Question: We are having a problem getting libxively working on our Raspberry Pi. We're programming in C with Geany, and want to get xively to work.But we are getting numerous errors. We followed several tutorials but couldn't figure out what's wrong.
Here is part of our main.c. We do have the feedID and API key in our code, of course.
'''
#include </home/pi/libxively/src/libxively/xively.h>
#include </home/pi/libxively/src/libxively/xi_helpers.h>
#include </home/pi/libxively/src/libxively/xi_err.h>
#include <stdio.h>
#include <string.h>
#define XI_FEED_ID ---// set Xively Feed ID (numerical, no quoutes
#define XI_API_KEY "---" // set Xively API key (double-quoted string)
int xively();
int main(int argc, char **argv)
{xively();}
int xively()
{
xi_feed_t feed;
memset( &feed, NULL, sizeof( xi_feed_t ) );
feed.feed_id = XI_FEED_ID;
feed.datastream_count = 2;
feed.datastreams[0].datapoint_count = 1;
xi_datastream_t* foo_datastream = &feed.datastreams[0];
strcpy( foo_datastream->datastream_id, "foo" );
xi_datapoint_t* current_foo = &foo_datastream->datapoints[0];
feed.datastreams[1].datapoint_count = 1;
xi_datastream_t* bar_datastream = &feed.datastreams[1];
strcpy( bar_datastream->datastream_id, "bar" );
xi_datapoint_t* current_bar = &bar_datastream->datapoints[0];
// create the xively library context
xi_context_t* xi_context
= xi_create_context( XI_HTTP, XI_API_KEY, feed.feed_id );
// check if everything works
if( xi_context == NULL )
{
return -1;
}
xi_set_value_str( current_bar, "unknown" );
xi_set_value_f32( current_foo, 0.123 );
xi_feed_update(xi_context, &feed);
return 0;
}
'''
We think something is wrong with the makefile, so here you go:
'''
#This sample makefile has been setup for a project which contains the following files: main
#Change output_file_name.a to your desired executable filename
#Set all your object files (the object files of all the .c files in yourproject, e.g. main
OBJ = main.o
#Set any dependant header files so that if they are edited they cause a complete re-compile
DEPS = main.h
#Any special libraries you are using in your project
LIBS = -lrt -lwiringPi -L$(HOME)/pi/libxively/src/libxively -L/root/libxively/src/libxively -dxively
#we did try -lxively but that didn't work either
#Set any compiler flags you want to use
CFLAGS = -lrt
#Set the compiler you are using ( gcc for C or g++ for C++ )
CC = gcc
#Set the filename extension of your C files
EXTENSION = .c
#Define a rule that applies to all files ending in the .o suffix, which says ...
%.o: %$(EXTENSION) $(DEPS)
$(CC) -c -o $@ $< $(CFLAGS)
#Combine them into the outputfile
#Set your desired exe output filename here
sensortest.a: $(OBJ)
$(CC) -o $@ $^ $(CFLAGS) $(LIBS)
#Cleanup
.PHONY: clean
clean:
srm -f *.o *~ core *~
'''
When we compile it we get the following errors:

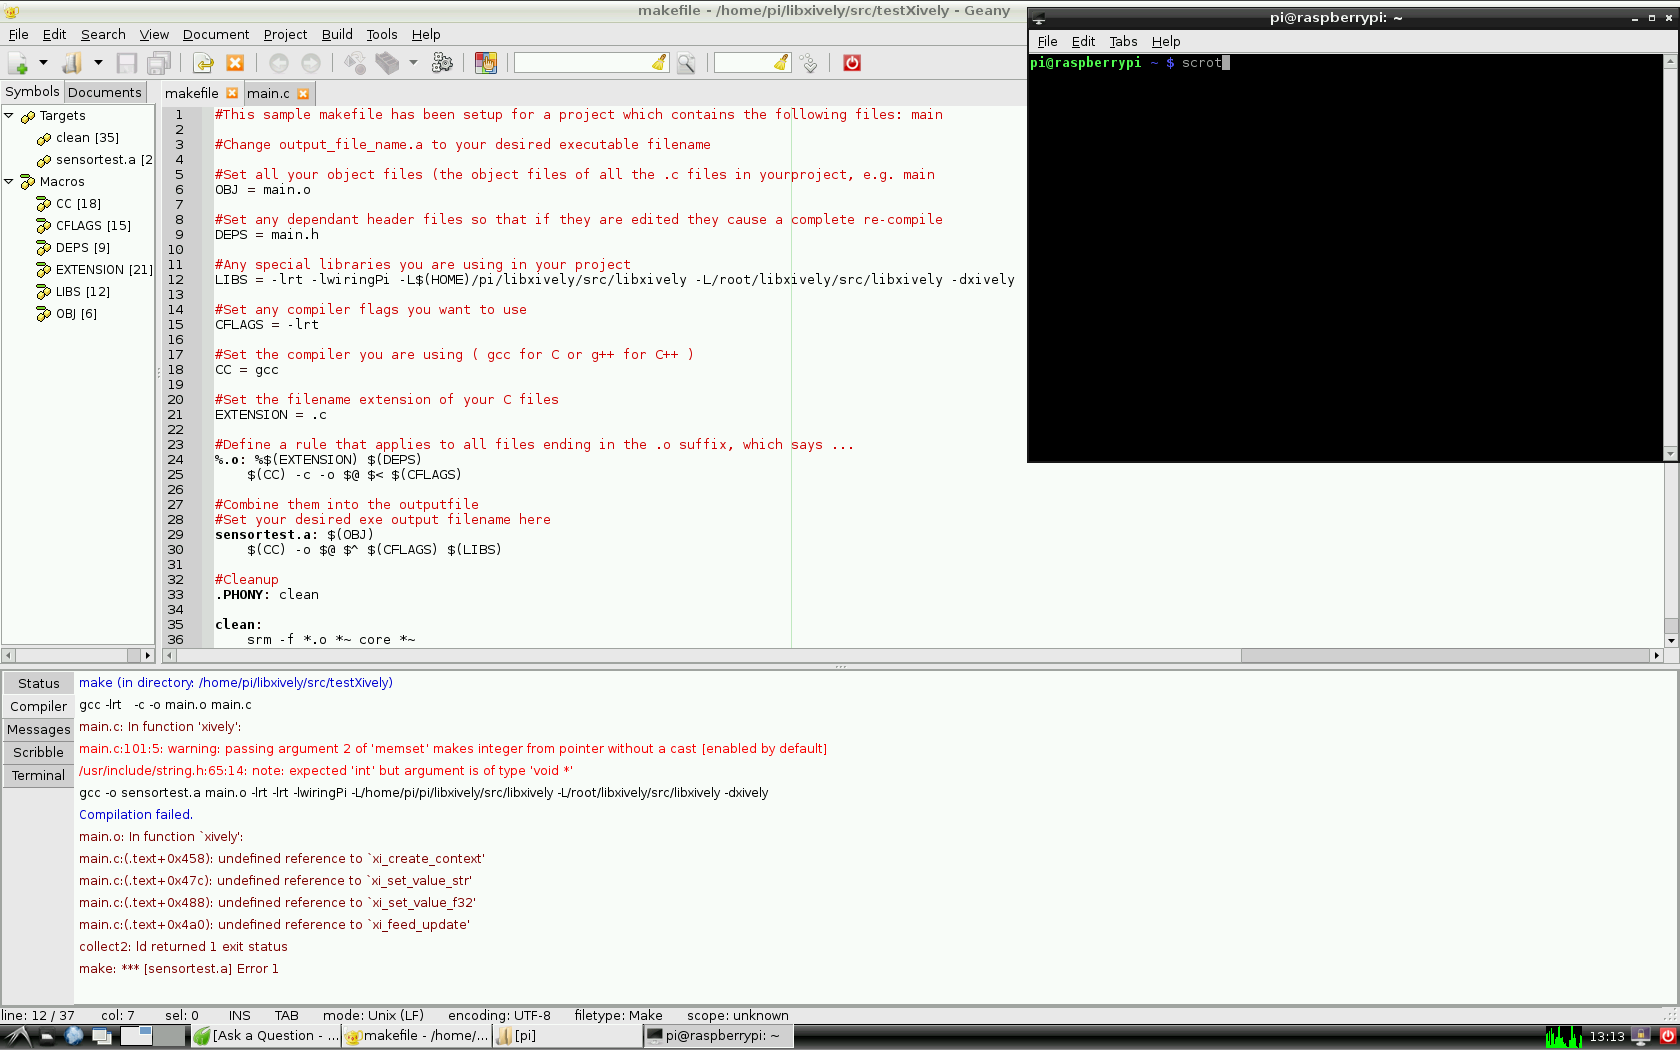
Answer: The errors shown in the picture are:
- -
First error, use '0' (zero!), not NULL. NULL is for pointers, you want to set the memory to zero, use a zero. That'll fix that one.
As for the other error, you're missing a '-lxively' somewhere, ... looking...
From your 'Makefile':
'''
#Any special libraries you are using in your project
LIBS = -lrt -lwiringPi -L$(HOME)/pi/libxively/src/libxively -L/root/libxively/src/libxively -dxively
#we did try -lxively but that didn't work either
'''
No idea what '-dxively' is supposed to do, no such option for 'ld' or 'gcc'... I see your comment about '-lxively' not working.
Where is the 'libxively.so.??' file? In the 'libxively/src/libxively' subdirectory? You'll have much better luck if you actually install the library in it's proper place (umm, '/usr/lib' or '/lib' or ... gosh! somewhere!) That would make it easier, but in any case, if the library has been properly compiled, figure out where it is, and put the proper PATH in the '-L' option. You've got two '-L''s there, which one is it? the 'pi' user typically cannot read anything in '/root' home directory, that's not going to work, can be removed.
Once you have the 'libxively.so' file compiled and located, with the proper path in an '-L' option in your 'Makefile', then the '-lxively' option should work as expected.
Without some more information about where the file is located, if it's compiled successfully, and an update on the error messages, can't do too much more to help.
---
EDIT:
We're going to rebuild your Makefile:
'''
# New and improved Makefile (remember about the TABS vs SPACES here!)
#
XIVELY_OBJ_PATH=$(HOME)/libxively/obj
#
# Any special libraries you are using in your project
LIBS=-lrt -lwiringPi
#
# Now add all the pesky .o files
LIBS+=$(wildcard $(XIVELY_OBJ_PATH)/*.o)
LIBS+=$(wildcard $(XIVELY_OBJ_PATH)/io/posix/*.o)
#
LDFLAGS=
#
# We love the new standard
CFLAGS+=-std=c99
#
# debugging symbols always good
CFLAGS+=-g
#
CC=gcc
#
.PHONY: all clean
#
all: sensortest
#
sensortest: main.c main.h
$(CC) $(CFLAGS) -c -o $@.o $<
$(CC) $(CFLAGS) $(LDFLAGS) -o $@ $@.o $(LIBS)
#
clean:
rm -f sensortest *.o
'''
(We discussed this over chat and figured it out)